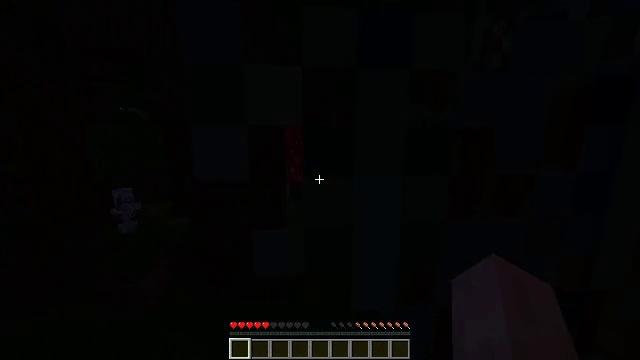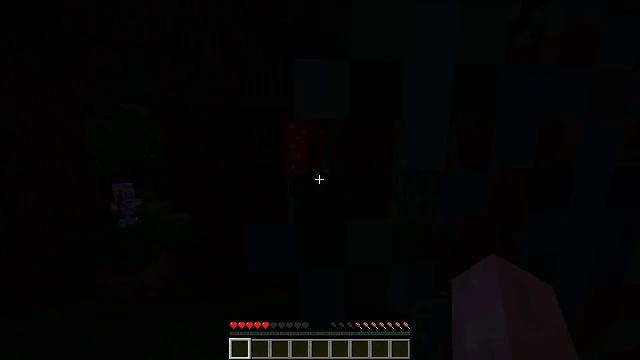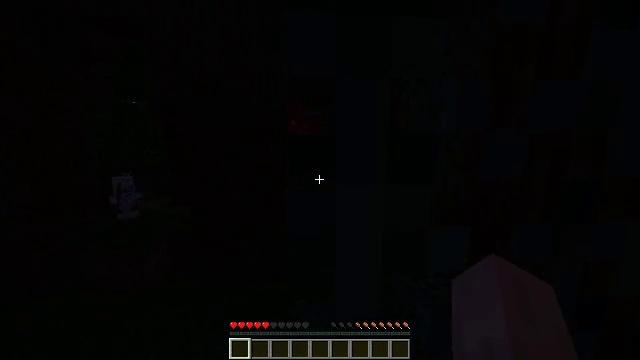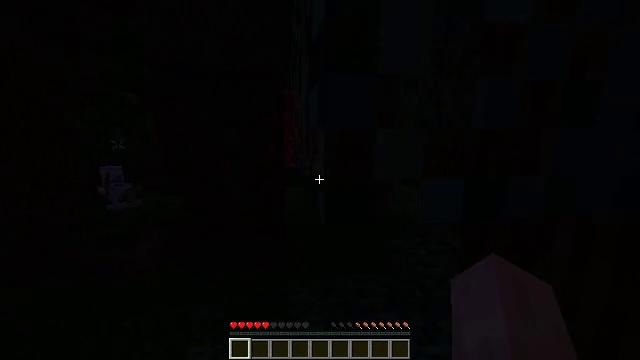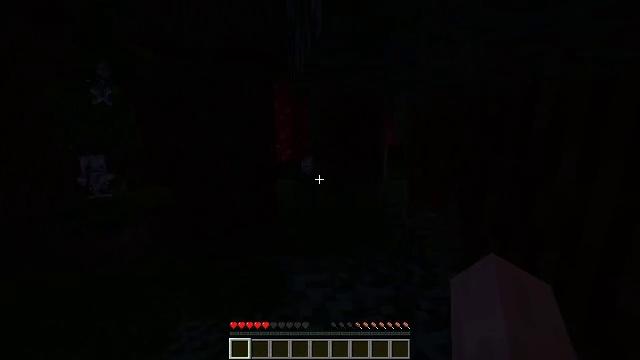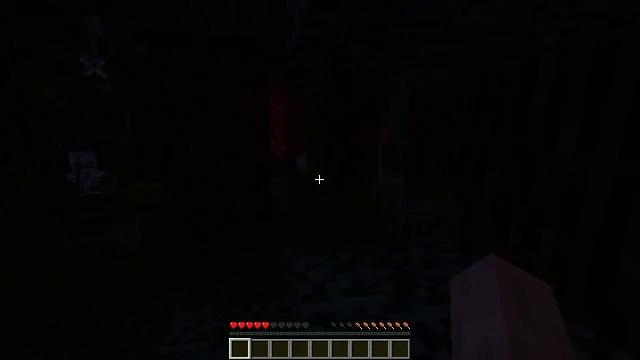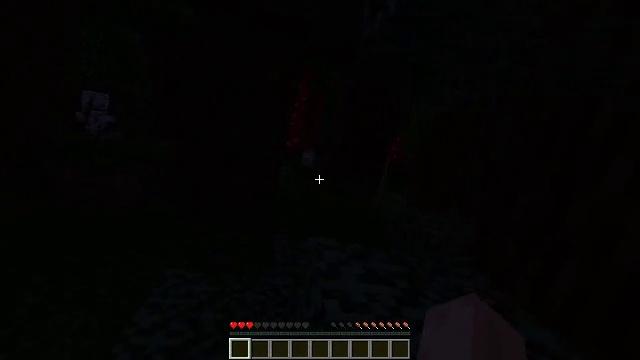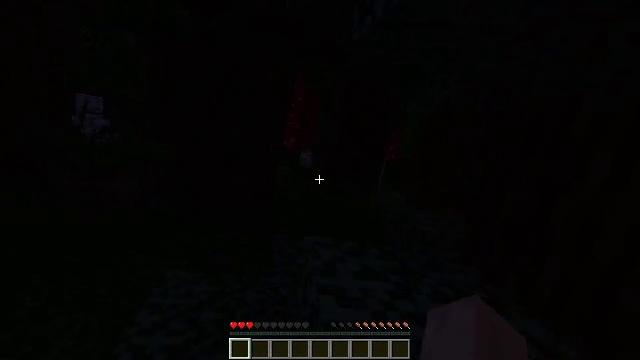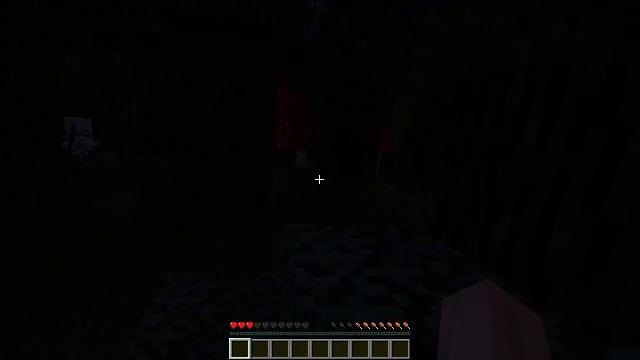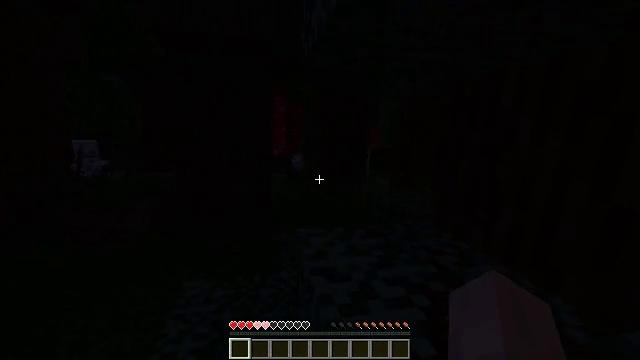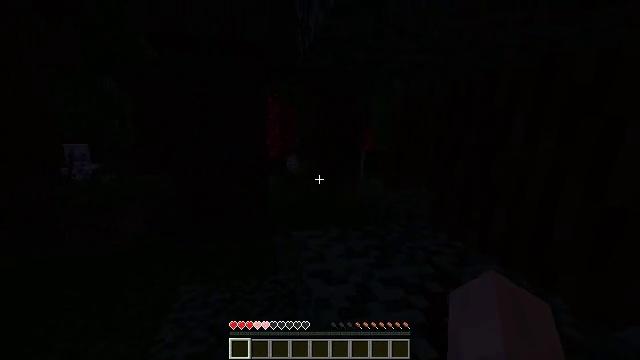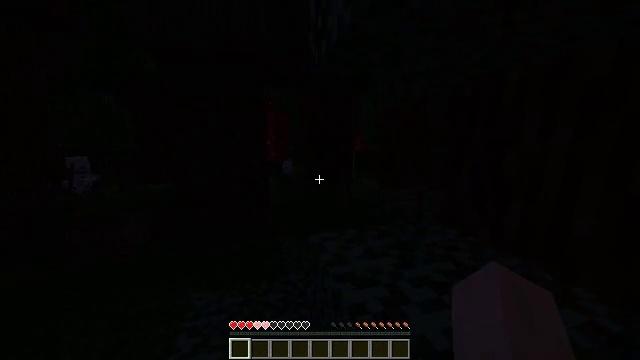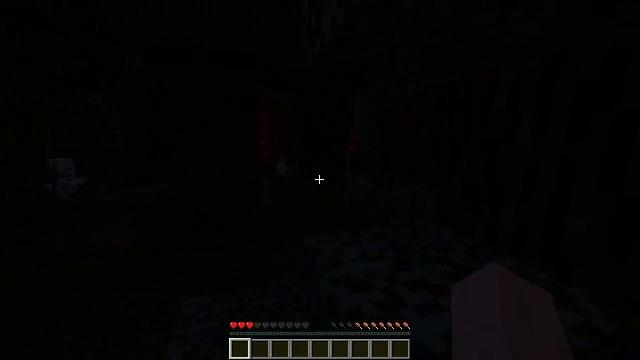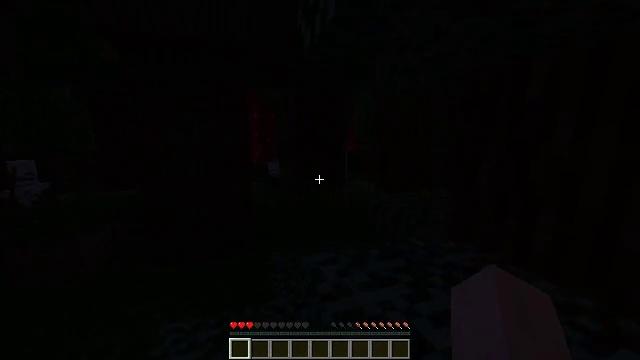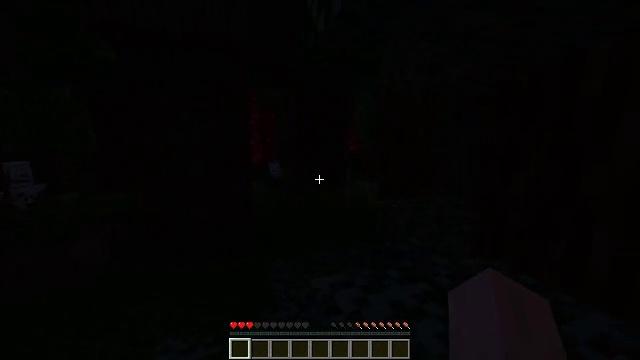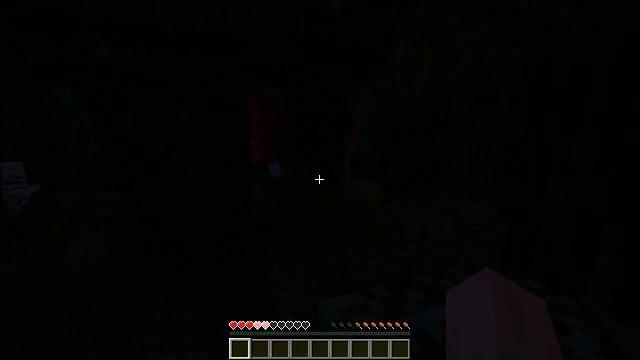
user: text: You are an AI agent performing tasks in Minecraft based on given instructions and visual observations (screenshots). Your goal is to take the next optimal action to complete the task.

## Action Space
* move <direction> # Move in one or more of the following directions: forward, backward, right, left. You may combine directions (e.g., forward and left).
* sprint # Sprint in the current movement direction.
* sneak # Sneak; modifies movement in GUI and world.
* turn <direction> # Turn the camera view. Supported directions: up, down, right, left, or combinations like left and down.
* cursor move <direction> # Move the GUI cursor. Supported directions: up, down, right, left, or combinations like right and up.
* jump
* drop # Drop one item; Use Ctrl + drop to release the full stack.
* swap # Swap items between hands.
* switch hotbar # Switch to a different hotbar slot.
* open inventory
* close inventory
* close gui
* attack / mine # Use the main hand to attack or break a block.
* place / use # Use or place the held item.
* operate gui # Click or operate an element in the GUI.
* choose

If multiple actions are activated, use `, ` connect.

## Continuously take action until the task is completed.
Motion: motion action
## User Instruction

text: Obtain red mushroom blocks for decoration.
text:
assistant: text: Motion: move forward and move left, sprint
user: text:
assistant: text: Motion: move forward and move left, sprint
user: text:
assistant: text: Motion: move forward and move left, sprint, turn right
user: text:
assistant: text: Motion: move forward and move left, sprint, turn right
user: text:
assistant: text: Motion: move forward and move left, sprint, turn right
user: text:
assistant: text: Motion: move forward and move left, sprint
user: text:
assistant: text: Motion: move forward and move left, sprint
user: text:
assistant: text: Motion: move forward and move left, sprint
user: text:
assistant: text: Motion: move forward and move left, sprint, turn right
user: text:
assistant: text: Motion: move forward and move left, sprint, turn right
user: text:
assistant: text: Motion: move forward, sprint, turn right
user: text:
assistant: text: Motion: move forward, sprint, turn right
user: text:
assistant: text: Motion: move forward, sprint, turn right
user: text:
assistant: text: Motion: move forward, sprint
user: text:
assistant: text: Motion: move forward, sprint
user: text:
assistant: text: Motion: move forward and move left, sprint, turn left and down
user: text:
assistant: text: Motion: move forward and move left, sprint, turn left and down
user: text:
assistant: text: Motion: move forward and move left, sprint
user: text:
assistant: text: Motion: move forward and move left, sprint
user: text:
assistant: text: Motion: move forward and move left, sprint
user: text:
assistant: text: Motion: move forward and move left, sprint, turn right
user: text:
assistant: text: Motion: move forward, sprint, turn right
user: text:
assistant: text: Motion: move forward, sprint, turn right
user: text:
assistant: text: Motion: move forward, sprint, turn right
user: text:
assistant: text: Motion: move forward and move right, sprint
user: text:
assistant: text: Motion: move forward and move right, sprint
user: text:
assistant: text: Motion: move forward and move right, sprint
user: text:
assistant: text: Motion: move forward and move right, sprint
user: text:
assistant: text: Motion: move forward and move right, sprint
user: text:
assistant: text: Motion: move forward and move right, sprint